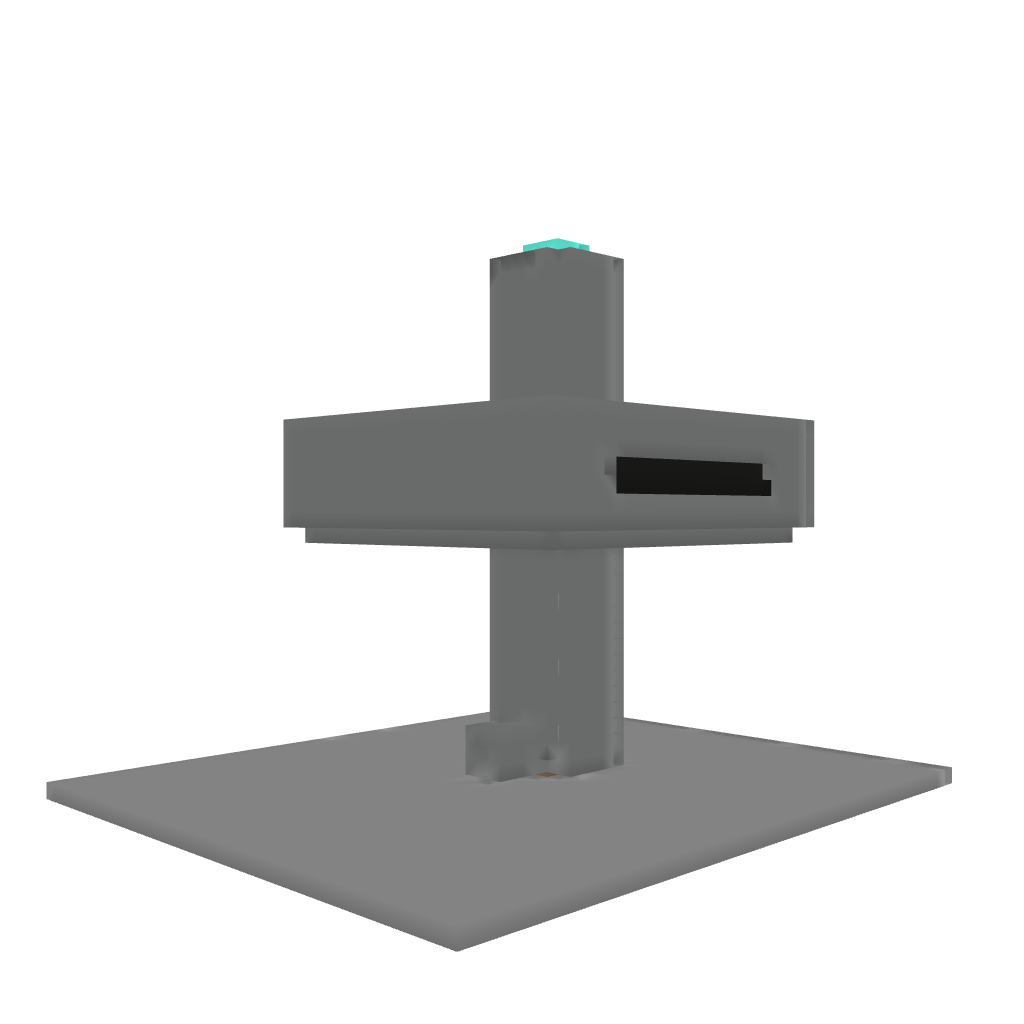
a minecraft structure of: castle